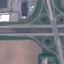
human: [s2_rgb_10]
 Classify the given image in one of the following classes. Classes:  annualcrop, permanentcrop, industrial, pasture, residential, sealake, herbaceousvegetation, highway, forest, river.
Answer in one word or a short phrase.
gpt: Highway